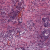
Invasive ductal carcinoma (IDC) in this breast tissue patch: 1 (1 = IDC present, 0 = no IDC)